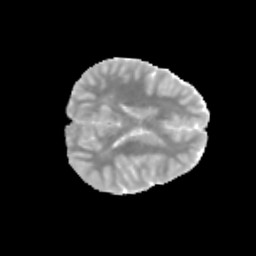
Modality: MD
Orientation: axial
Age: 10
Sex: male
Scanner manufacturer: siemens
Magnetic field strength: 3 T
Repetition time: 3.8 s
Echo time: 0.07 s